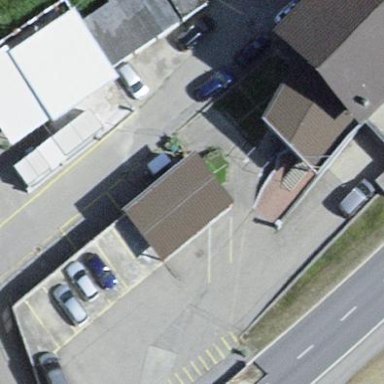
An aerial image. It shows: View of roof of building.